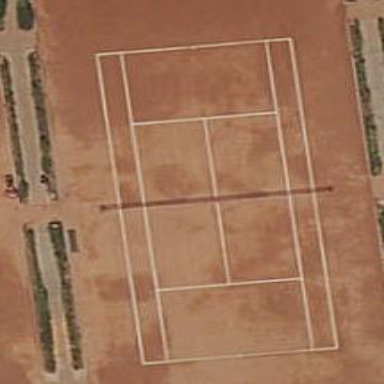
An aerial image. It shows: Tennis court on pitch designated for leisure land.